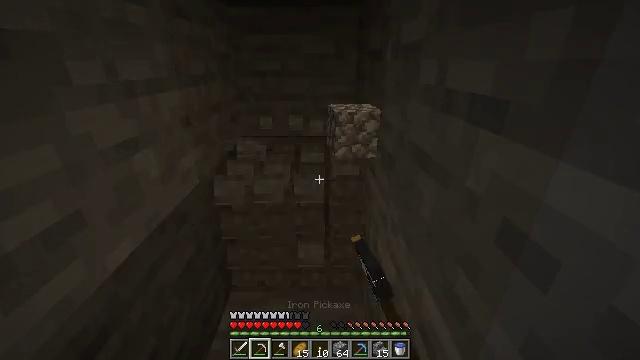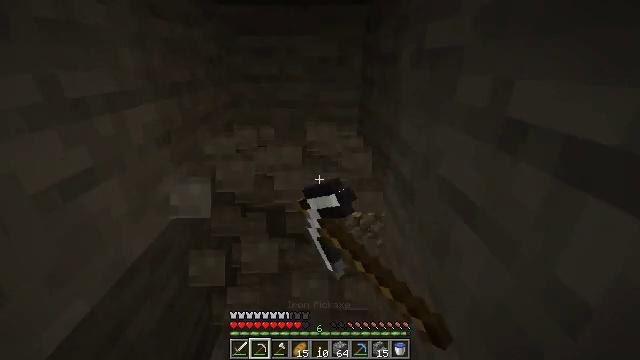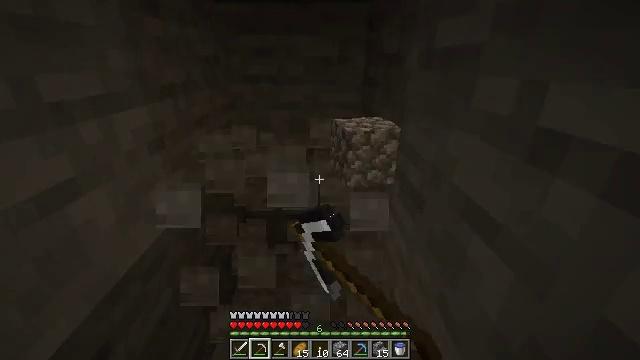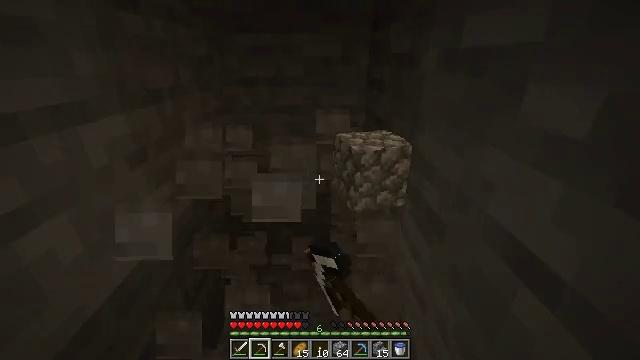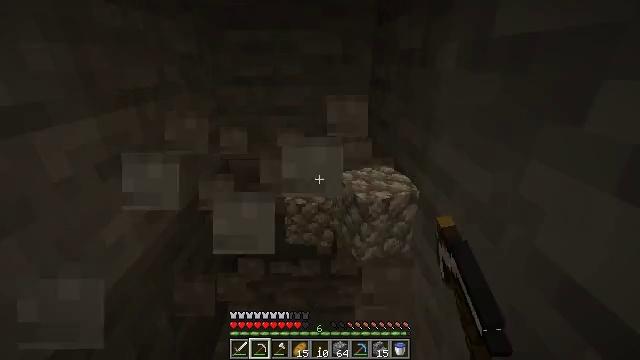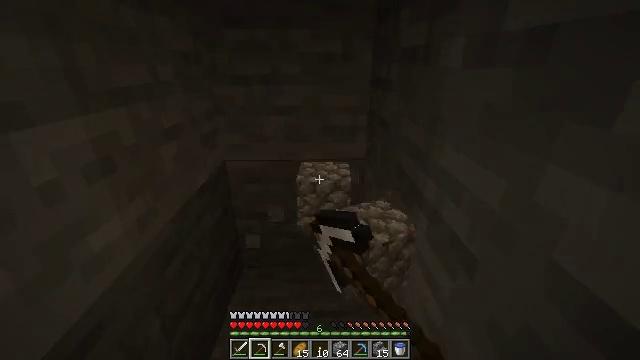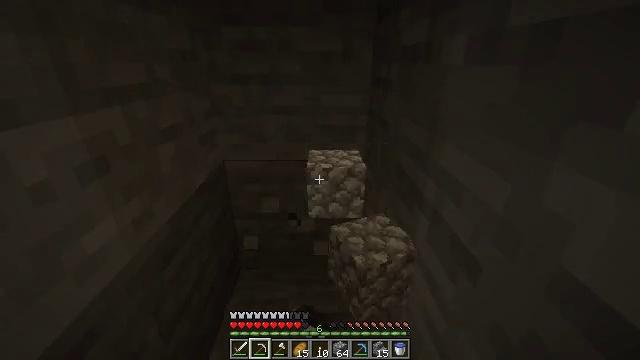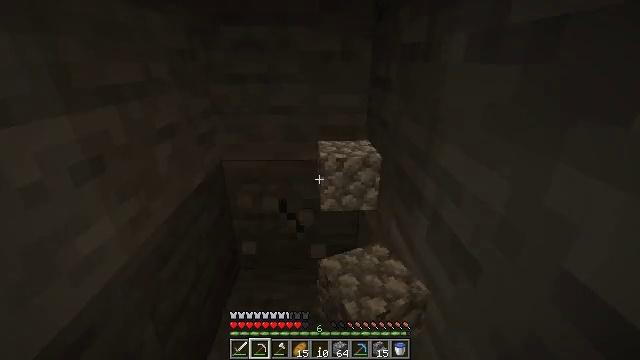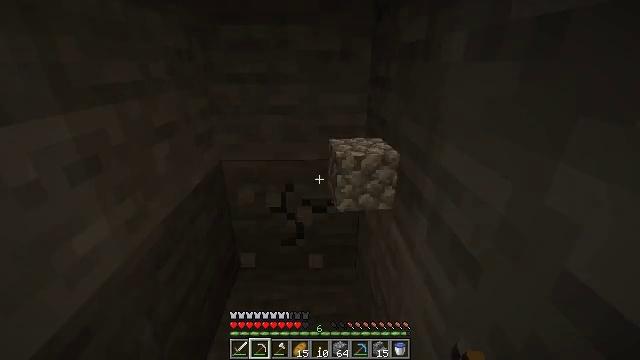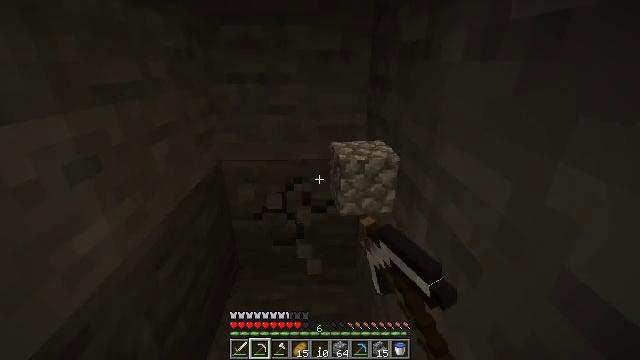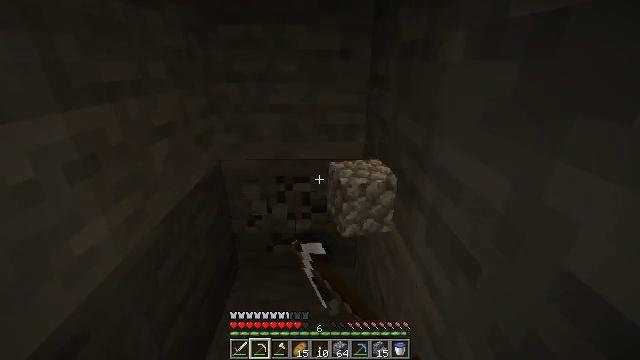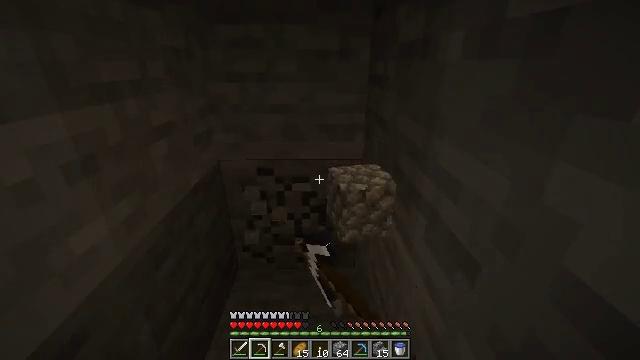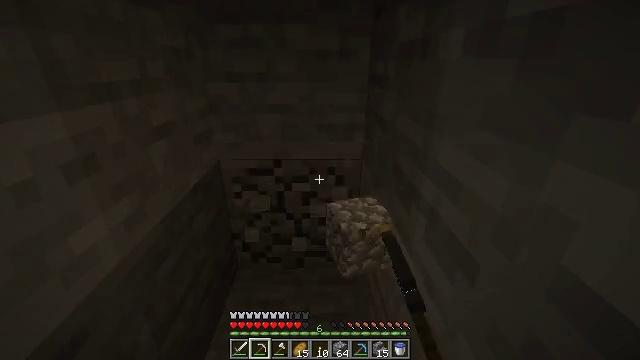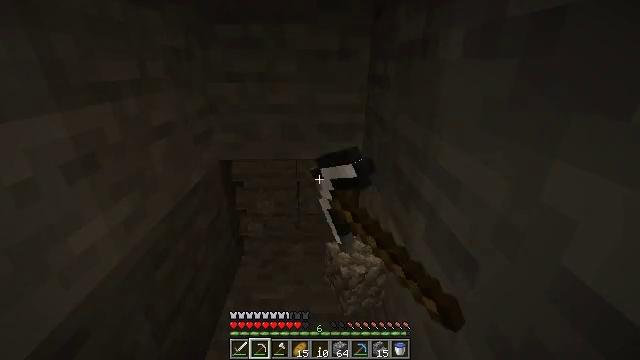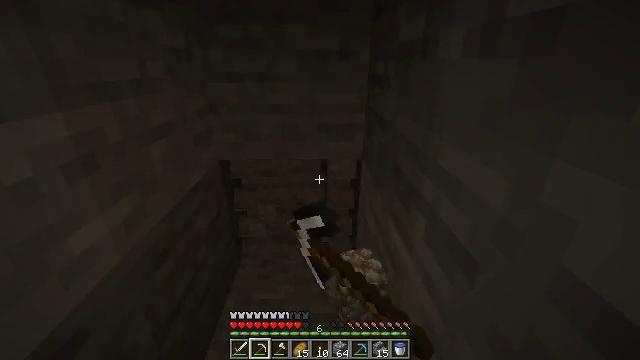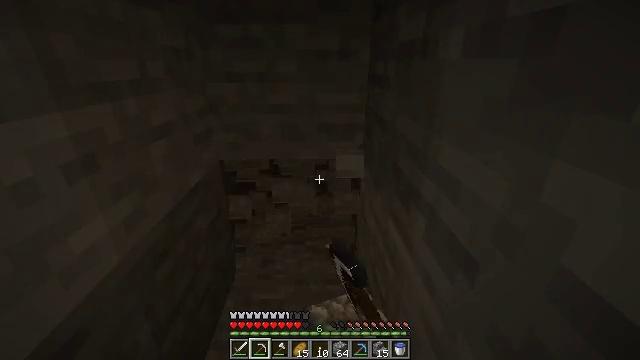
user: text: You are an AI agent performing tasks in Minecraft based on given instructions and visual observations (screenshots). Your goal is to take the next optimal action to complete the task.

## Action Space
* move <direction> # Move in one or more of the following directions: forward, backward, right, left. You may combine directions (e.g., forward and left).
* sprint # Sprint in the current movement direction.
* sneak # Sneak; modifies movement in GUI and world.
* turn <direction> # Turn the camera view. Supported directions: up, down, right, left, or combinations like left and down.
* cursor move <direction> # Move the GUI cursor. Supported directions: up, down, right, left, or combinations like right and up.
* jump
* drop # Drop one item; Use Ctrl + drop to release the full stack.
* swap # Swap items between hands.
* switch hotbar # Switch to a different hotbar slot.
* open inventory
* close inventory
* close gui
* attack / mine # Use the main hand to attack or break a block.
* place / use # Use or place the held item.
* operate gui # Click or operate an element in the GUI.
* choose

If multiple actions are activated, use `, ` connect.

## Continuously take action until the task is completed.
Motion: motion action
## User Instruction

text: Dig up the stone with a tool.
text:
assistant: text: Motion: move forward, attack / mine
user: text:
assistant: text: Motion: move forward, attack / mine
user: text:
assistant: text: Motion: attack / mine
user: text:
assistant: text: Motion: attack / mine
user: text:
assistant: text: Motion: attack / mine
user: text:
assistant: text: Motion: attack / mine
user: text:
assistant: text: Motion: attack / mine
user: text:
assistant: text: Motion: attack / mine
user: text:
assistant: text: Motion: attack / mine
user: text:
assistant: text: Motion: attack / mine
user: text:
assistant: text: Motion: attack / mine
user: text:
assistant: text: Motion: attack / mine
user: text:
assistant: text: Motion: attack / mine
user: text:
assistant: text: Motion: attack / mine
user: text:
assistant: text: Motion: attack / mine
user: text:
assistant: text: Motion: attack / mine
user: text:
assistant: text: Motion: attack / mine
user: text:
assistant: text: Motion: turn up, attack / mine
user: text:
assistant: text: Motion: turn up, attack / mine
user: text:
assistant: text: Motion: turn up, attack / mine
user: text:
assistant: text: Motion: attack / mine
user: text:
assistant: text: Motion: attack / mine
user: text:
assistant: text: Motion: attack / mine
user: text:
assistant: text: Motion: attack / mine
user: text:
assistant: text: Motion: attack / mine
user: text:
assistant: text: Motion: attack / mine
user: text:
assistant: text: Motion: attack / mine
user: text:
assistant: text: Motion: attack / mine
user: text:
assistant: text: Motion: attack / mine
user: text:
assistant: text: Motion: move forward, attack / mine